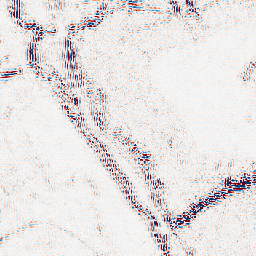
Category: wavelet
Decomposition family: wavelet_reverse_biorthogonal
Decomposition parameters: wavelet: rbio3.5
level: 2
Upsampling method: quadratic
Upsampling parameters: scale: 4
Upsampling scale: 4